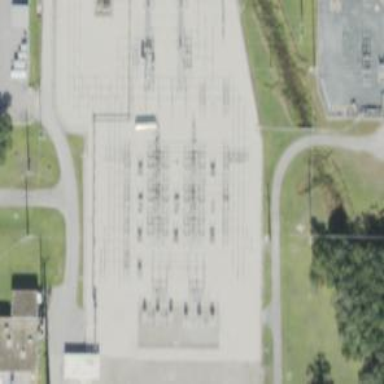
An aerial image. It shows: Switch used for power control.